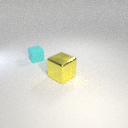
large yellow metal cube to the right of small cyan rubber cube